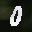
Label: 0